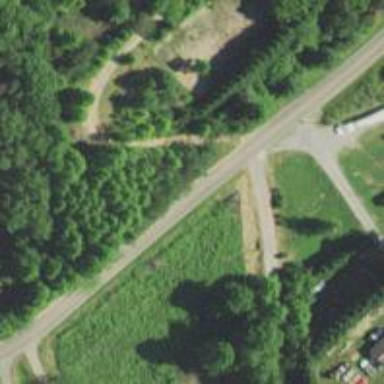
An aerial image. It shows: Culvert tunnel.